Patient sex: F
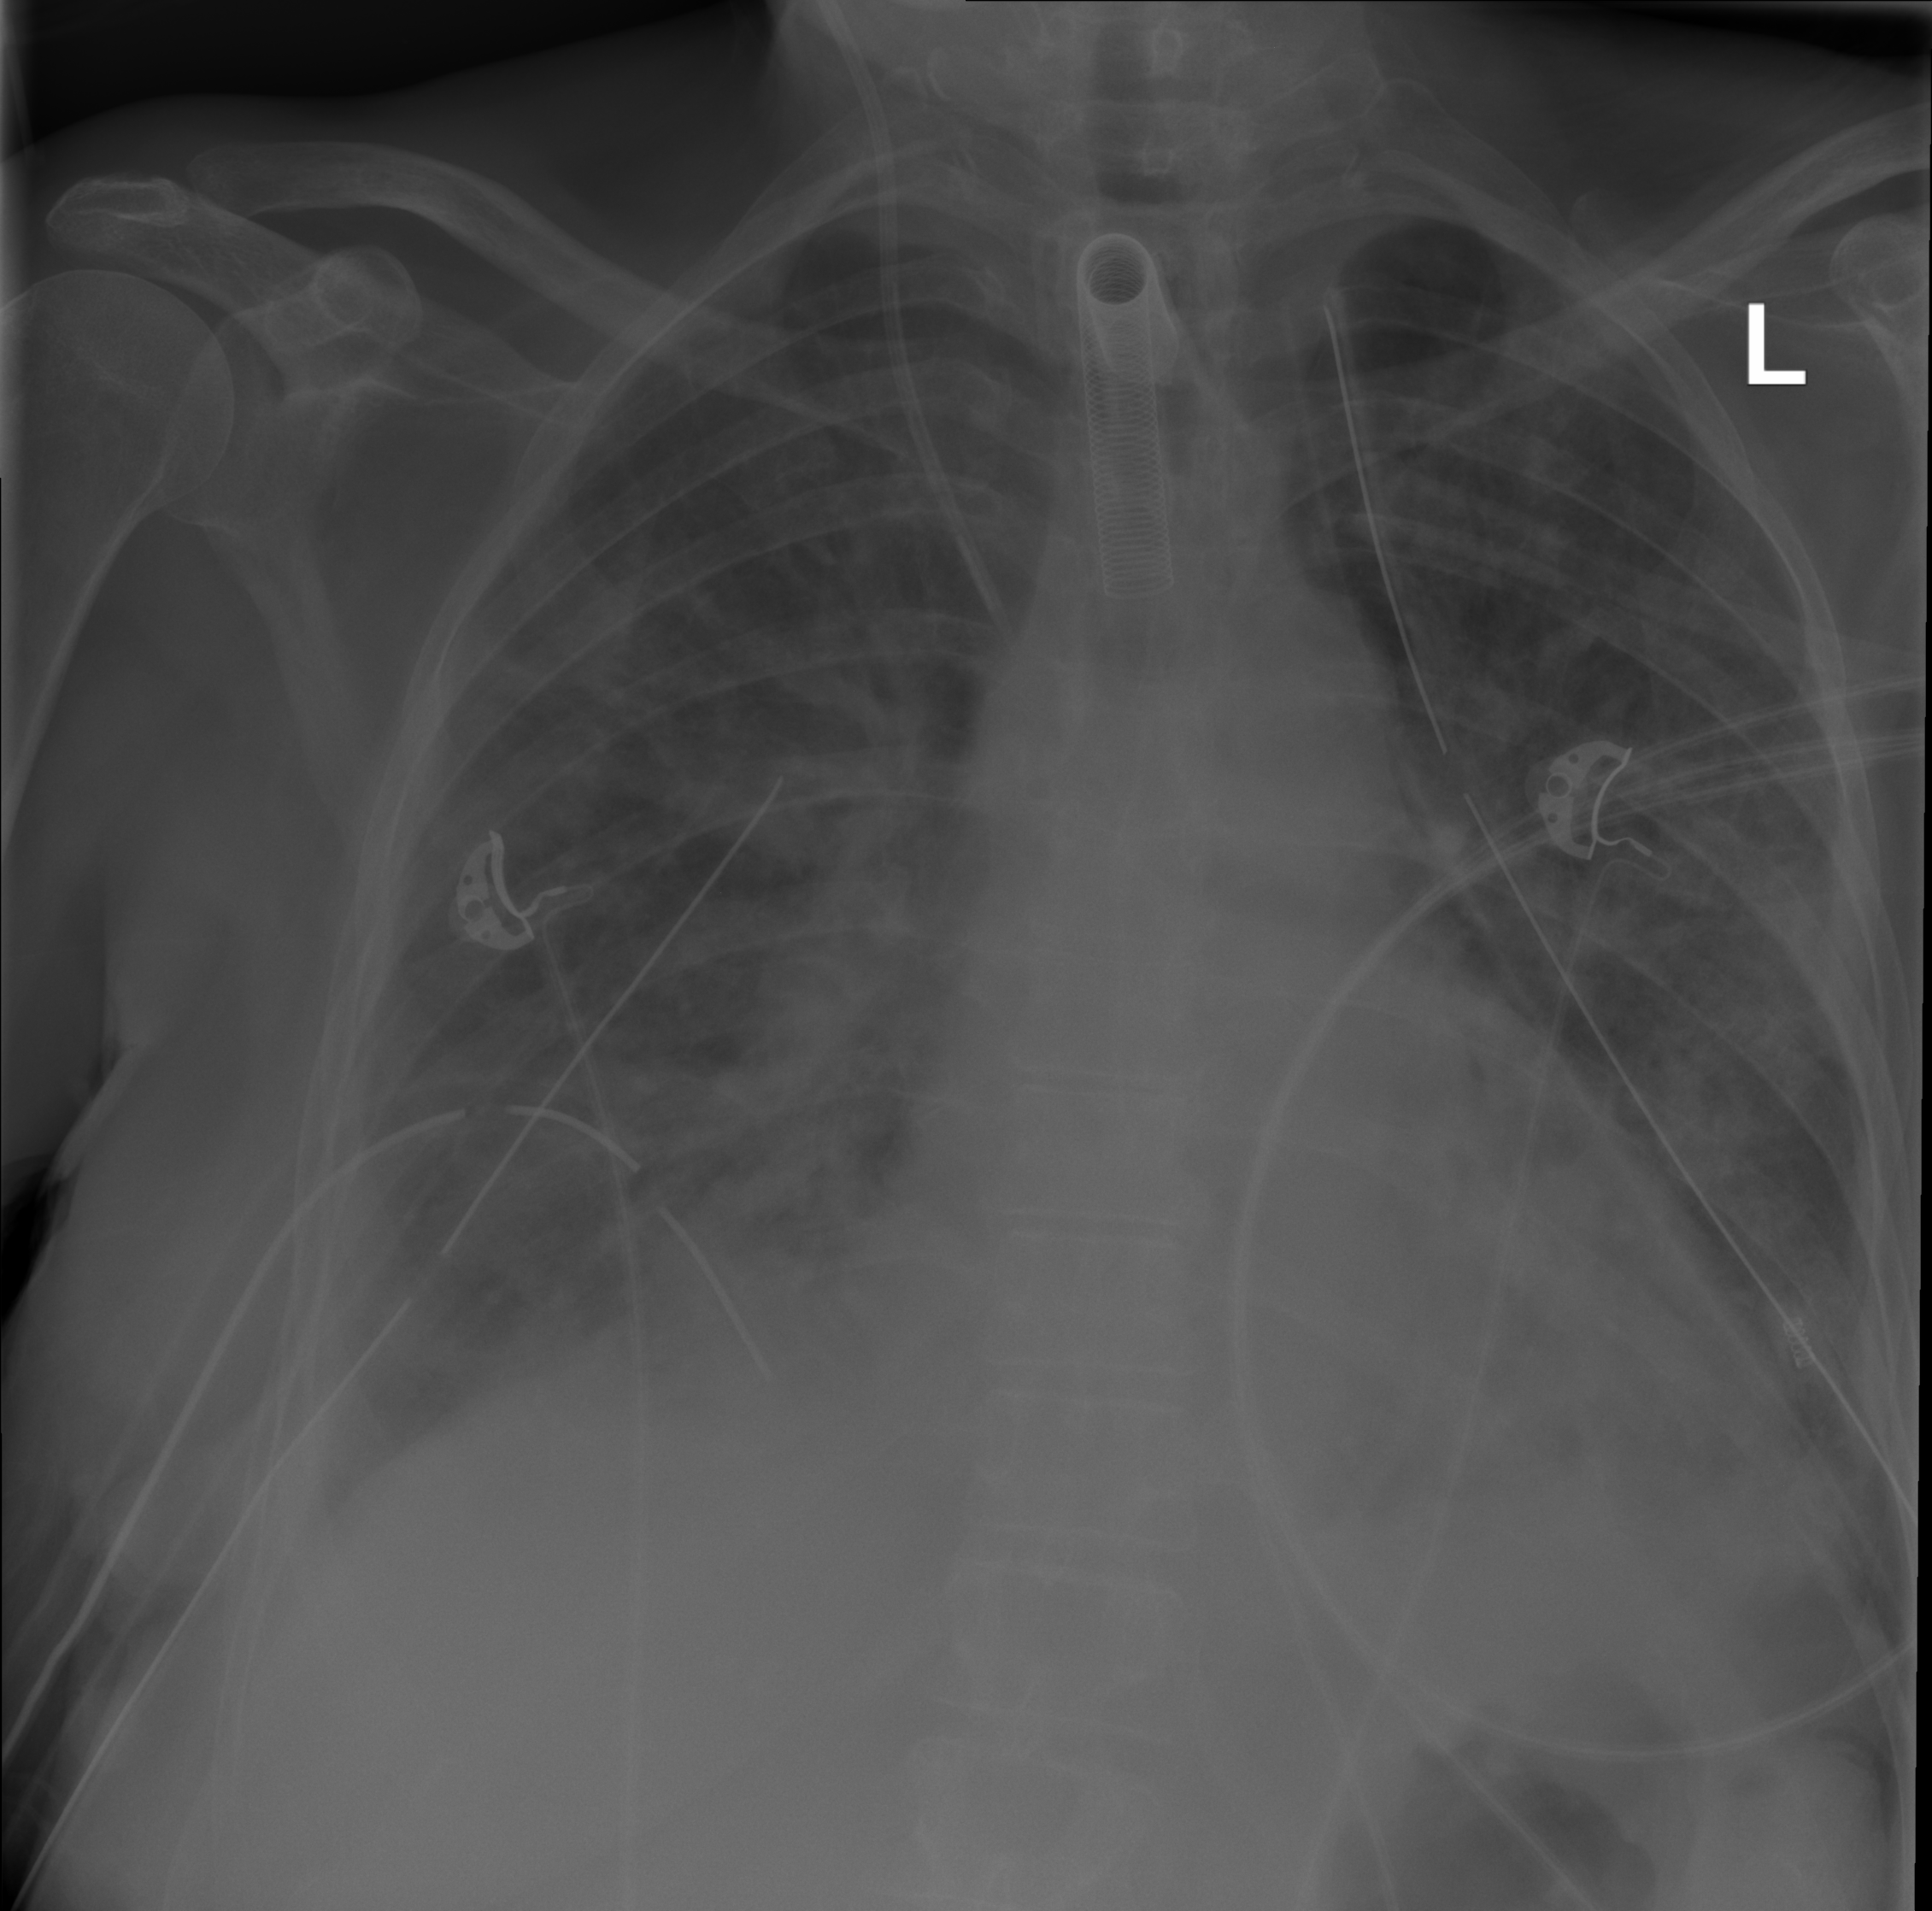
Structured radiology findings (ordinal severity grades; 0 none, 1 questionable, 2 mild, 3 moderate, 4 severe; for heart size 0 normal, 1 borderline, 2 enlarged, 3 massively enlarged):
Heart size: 0
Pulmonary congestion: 3
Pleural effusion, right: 2
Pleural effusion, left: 2
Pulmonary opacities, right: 3
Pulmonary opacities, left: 3
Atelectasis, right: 2
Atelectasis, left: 2